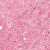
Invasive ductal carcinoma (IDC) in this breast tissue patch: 0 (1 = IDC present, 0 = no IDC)